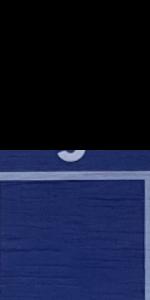
Label: Empty